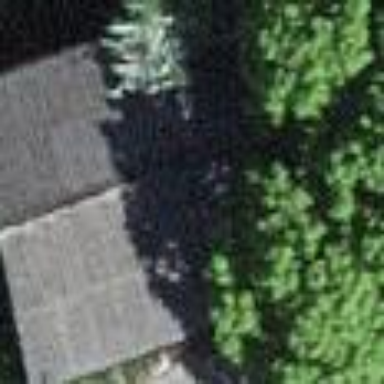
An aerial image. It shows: Garage.